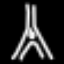
Label: The Eiffel Tower